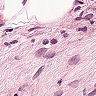
Metastatic tissue present: yes